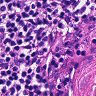
Metastatic tissue present: no